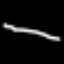
Label: squiggle